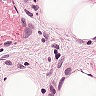
Metastatic tissue present: yes